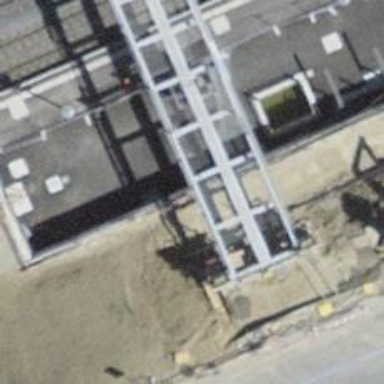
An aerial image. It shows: Concrete wall barrier.